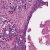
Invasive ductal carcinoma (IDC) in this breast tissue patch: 1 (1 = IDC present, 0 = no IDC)